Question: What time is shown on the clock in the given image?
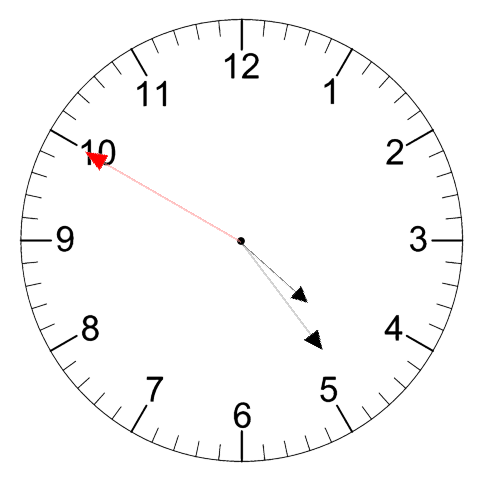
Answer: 04:23:50